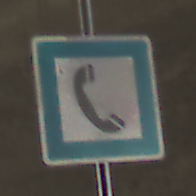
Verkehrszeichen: Fernsprecher
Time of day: Midday
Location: Roofed (Tunnel)
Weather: NotSpecified
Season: NotSpecified
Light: Natural